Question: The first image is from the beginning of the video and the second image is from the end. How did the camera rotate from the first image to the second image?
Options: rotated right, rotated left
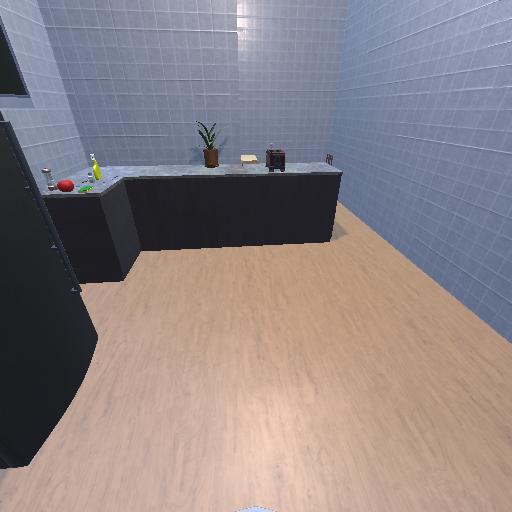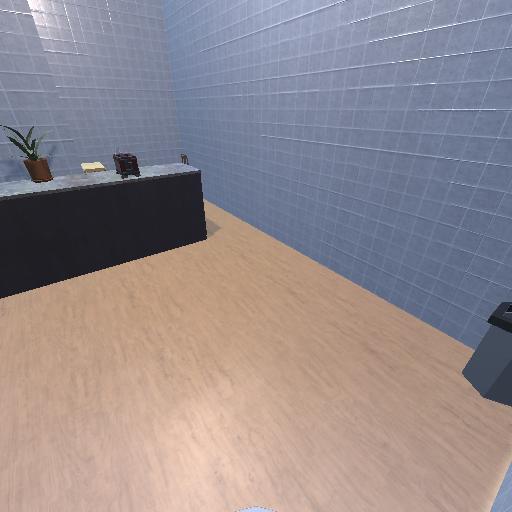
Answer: rotated right